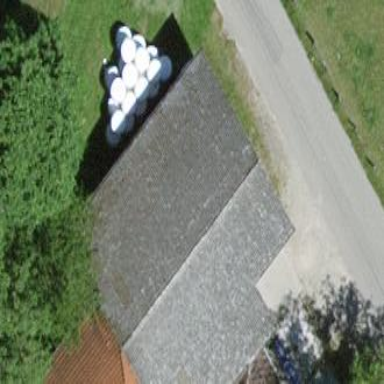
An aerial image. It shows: Rural barn.